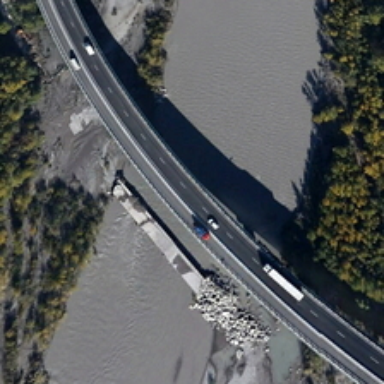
There is a arc shaped bridge across the turbid river .